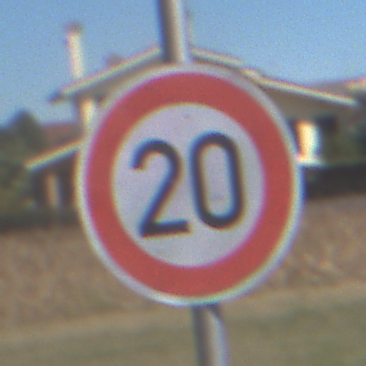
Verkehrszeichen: Geschwindigkeit20
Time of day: MorningAfternoon
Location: Outdoor (Suburban)
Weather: PartlyCloudy
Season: NotSpecified
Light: Natural